Interaction volume radius: 5 \u00c5
Interaction volume height: 10 \u00c5
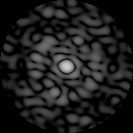
Disorder parameter: 0.7989